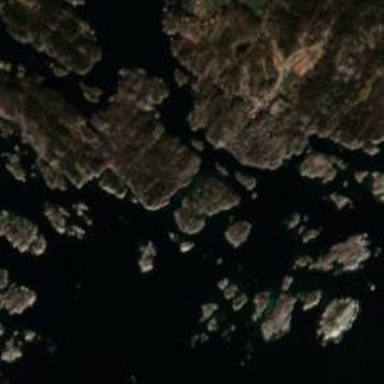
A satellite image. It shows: Quay along the natural coastline.